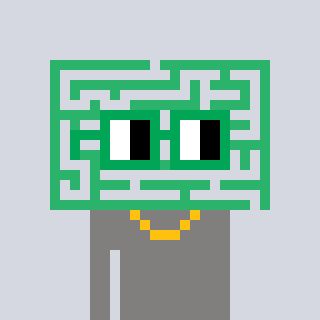
a pixel art character with square green glasses, a maze-shaped head and a bluegrey-colored body on a cool background